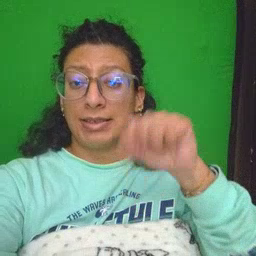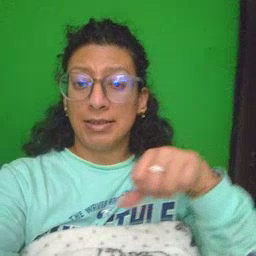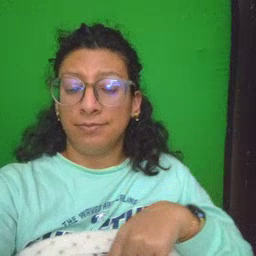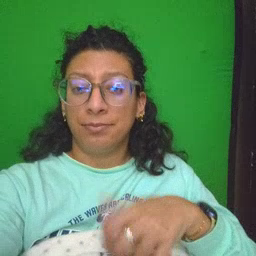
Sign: yes